Aerial crown-view tile of a tropical tree (Barro Colorado Island, Panama), acquired 20250818:
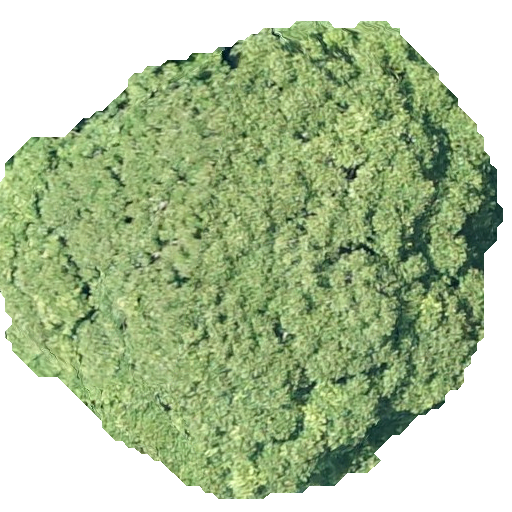
Species: Dipteryx oleifera
GBIF accepted scientific name: Dipteryx oleifera
Crown area: 255.929 m²